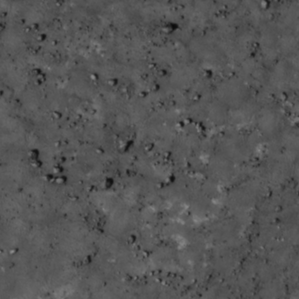
Label: non_frost